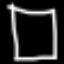
Label: square